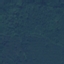
Land use / land cover: Forest